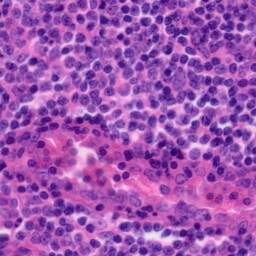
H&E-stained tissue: Tonsil